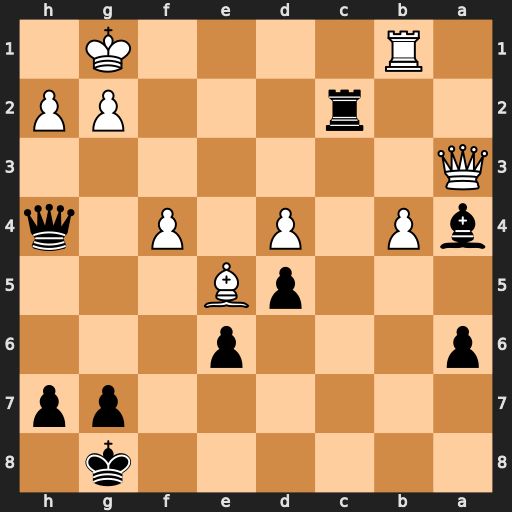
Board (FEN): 6k1/6pp/p3p3/3pB3/bP1P1P1q/Q7/2r3PP/1R4K1
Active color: b
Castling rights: -
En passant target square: -
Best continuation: Qf2+ Kh1 Qxg2#